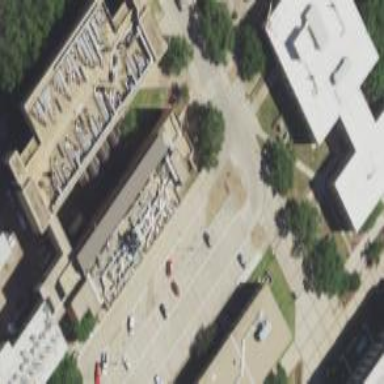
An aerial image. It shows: University building.